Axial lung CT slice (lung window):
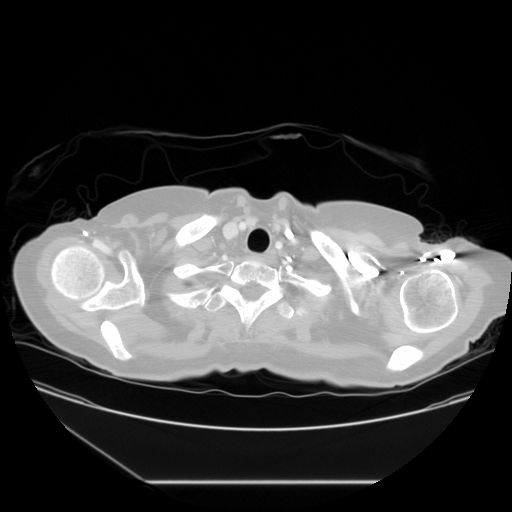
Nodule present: no